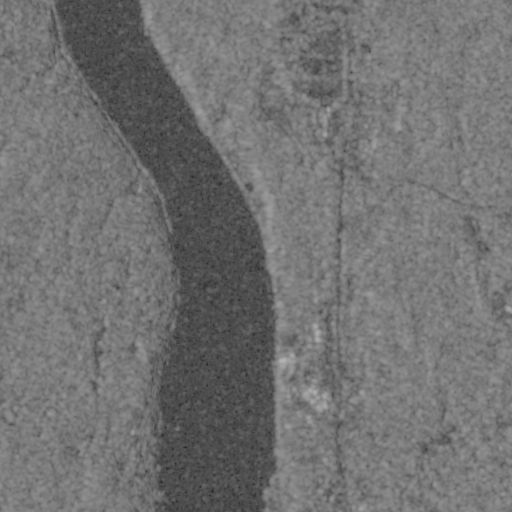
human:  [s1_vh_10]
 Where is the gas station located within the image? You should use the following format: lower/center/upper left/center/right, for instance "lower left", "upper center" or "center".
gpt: The gas station is located in the upper center of the image.
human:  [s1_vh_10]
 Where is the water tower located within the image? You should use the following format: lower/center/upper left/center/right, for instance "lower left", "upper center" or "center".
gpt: The water tower is located in the upper right of the image.
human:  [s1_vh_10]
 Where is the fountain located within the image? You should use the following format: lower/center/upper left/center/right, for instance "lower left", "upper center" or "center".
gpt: The fountain is located in the lower center of the image.
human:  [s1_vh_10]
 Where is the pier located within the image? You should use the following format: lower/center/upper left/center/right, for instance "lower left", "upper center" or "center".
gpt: The pier is located in the center of the image.
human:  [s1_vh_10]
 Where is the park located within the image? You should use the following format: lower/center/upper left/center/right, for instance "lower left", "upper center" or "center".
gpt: There is no park in the image.

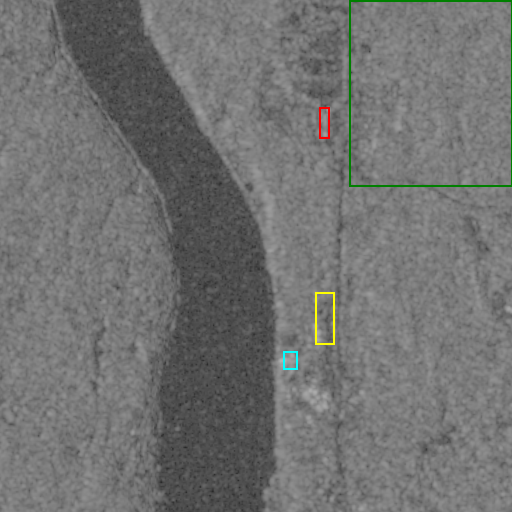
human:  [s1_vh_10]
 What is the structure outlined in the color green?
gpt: The structure outlined in green is a park.
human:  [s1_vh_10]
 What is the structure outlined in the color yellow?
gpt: The structure outlined in yellow is a parking lot.
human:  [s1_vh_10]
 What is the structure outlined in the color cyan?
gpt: The structure outlined in cyan is a building.
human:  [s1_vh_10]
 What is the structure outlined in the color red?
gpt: The structure outlined in red is a building.
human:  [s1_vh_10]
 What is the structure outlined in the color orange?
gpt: There is no orange outline.